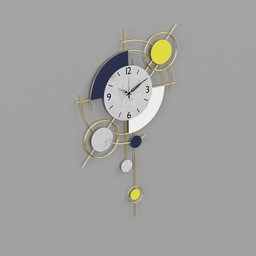
Label: decoration